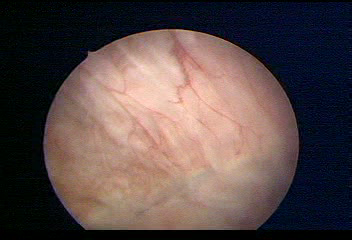
Modality: WLC
Class: Normal mucosa
Bladder cancer association: No